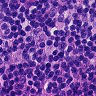
Metastatic tissue present: no